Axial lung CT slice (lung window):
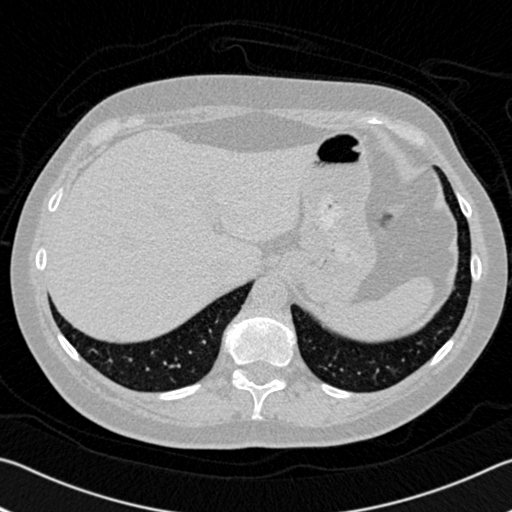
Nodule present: no